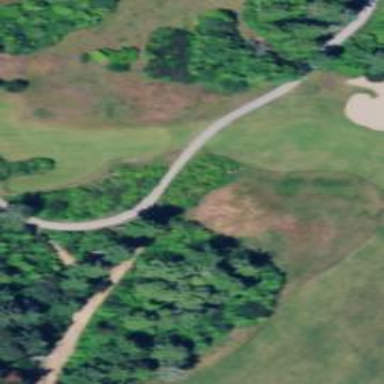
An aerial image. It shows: Path designated for golf carts.